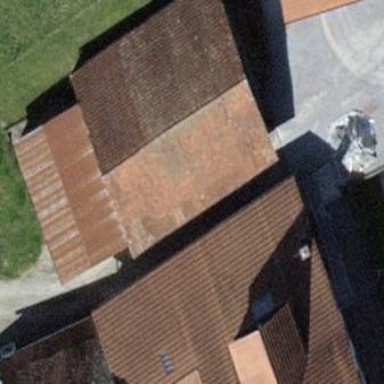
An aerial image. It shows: Shed building.